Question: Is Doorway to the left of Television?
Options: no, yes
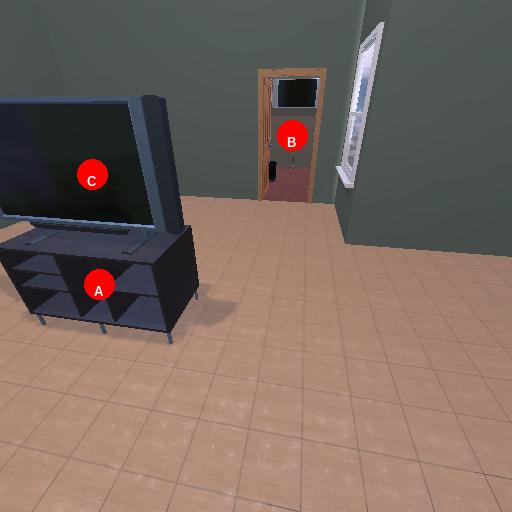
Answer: no